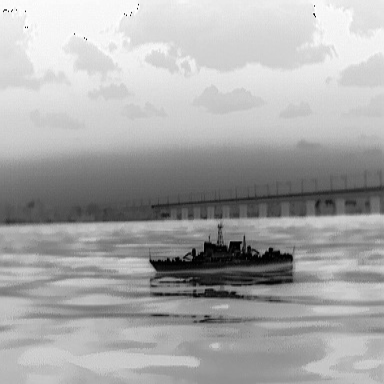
There is a warship in the infrared image.